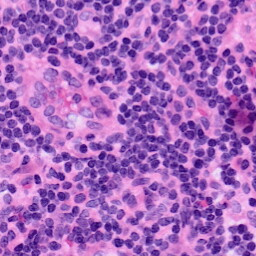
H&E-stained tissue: LymphNode